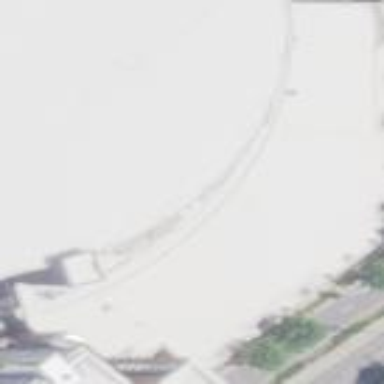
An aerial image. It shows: Part of building with flat white roof.